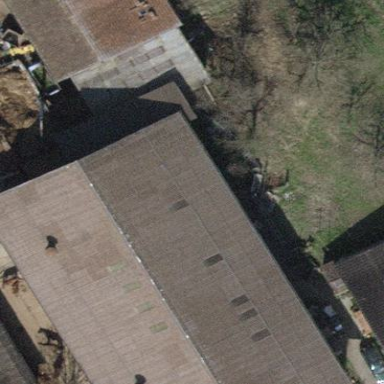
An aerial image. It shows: View of roof of building.